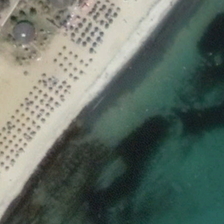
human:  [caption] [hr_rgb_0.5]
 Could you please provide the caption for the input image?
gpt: a pedestrian are on the shore of the sea .

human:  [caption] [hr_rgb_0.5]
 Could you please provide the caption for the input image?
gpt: sea water in the wind set off layers of white spray .

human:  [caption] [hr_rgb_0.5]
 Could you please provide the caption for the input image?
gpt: many small things are orderly in a beach near a piece of green ocean .

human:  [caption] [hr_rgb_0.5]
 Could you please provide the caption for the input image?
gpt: many small things are orderly in a beach near a piece of green ocean .

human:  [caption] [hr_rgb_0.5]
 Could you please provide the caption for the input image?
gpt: sea water in the wind set off layers of white spray .